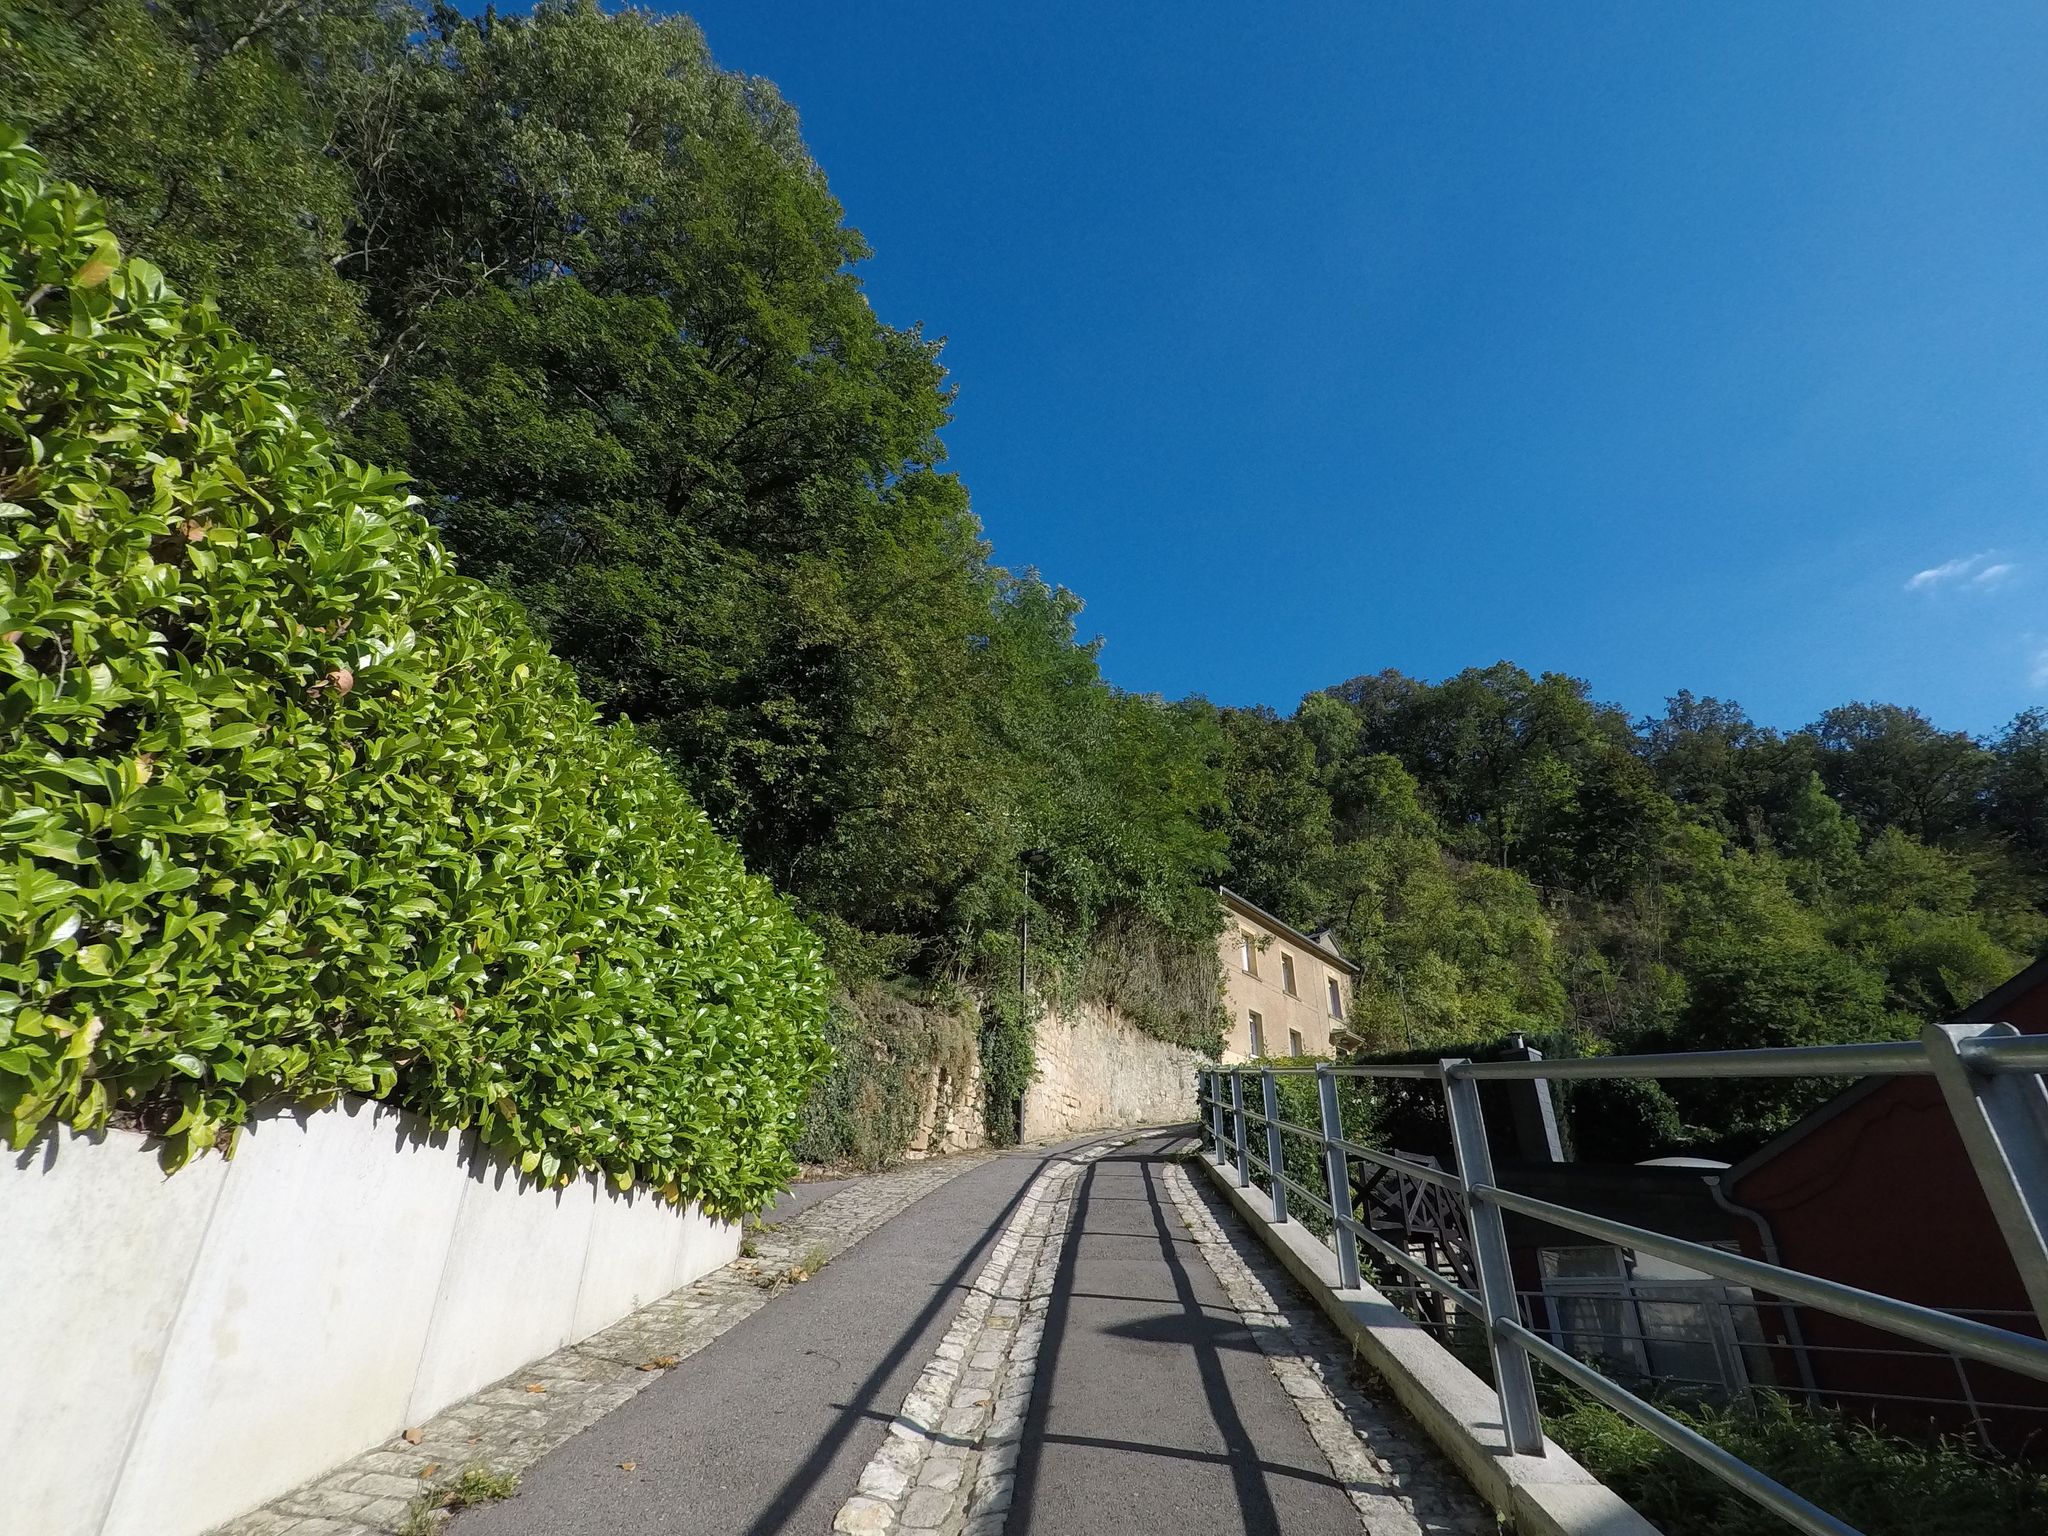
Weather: clear
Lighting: day
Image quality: good
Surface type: walking surface
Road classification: unclassified, footway
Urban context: urban centre
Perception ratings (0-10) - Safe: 0.71, Lively: 5.73, Beautiful: 7.88, Boring: 3.98, Depressing: 5.35, Wealthy: 1.68